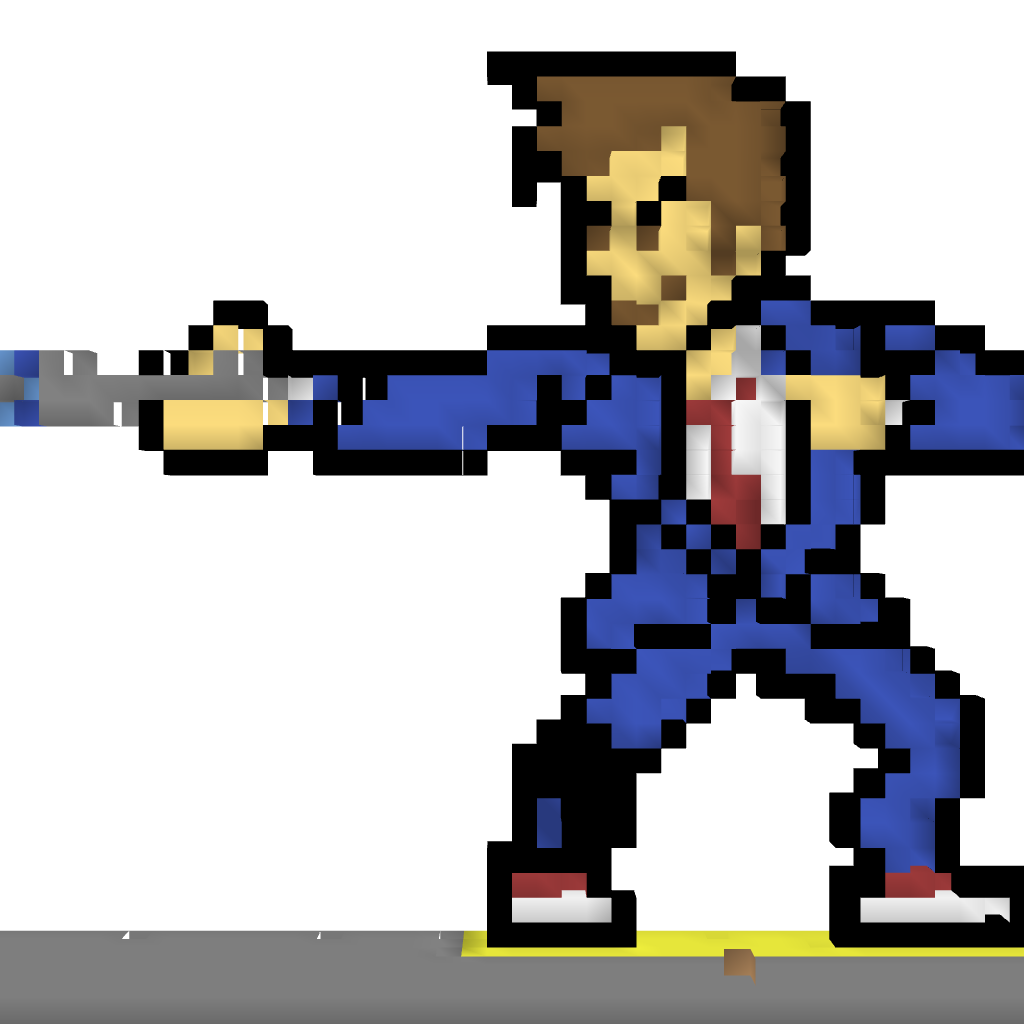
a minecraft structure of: The 10th Doctor high quality